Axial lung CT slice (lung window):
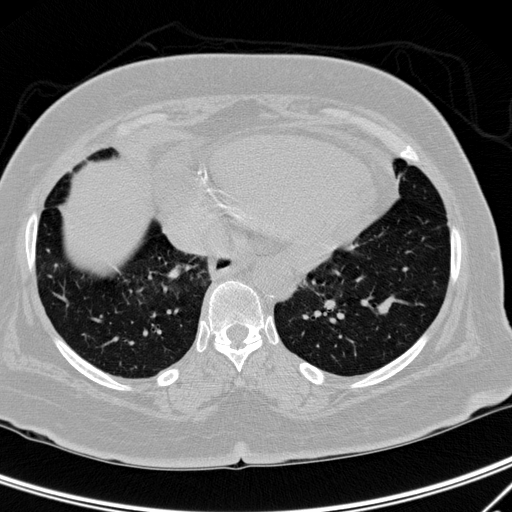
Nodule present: no